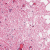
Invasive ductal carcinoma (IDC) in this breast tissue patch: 0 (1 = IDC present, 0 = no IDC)